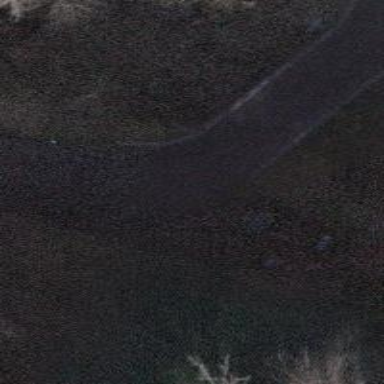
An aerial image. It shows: Unclassified road on bridge.